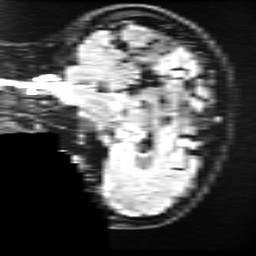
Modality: FLAIR
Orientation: sagittal
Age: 28
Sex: female
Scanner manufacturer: ge
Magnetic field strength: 3 T
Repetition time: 11 s
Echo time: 0.1497 s